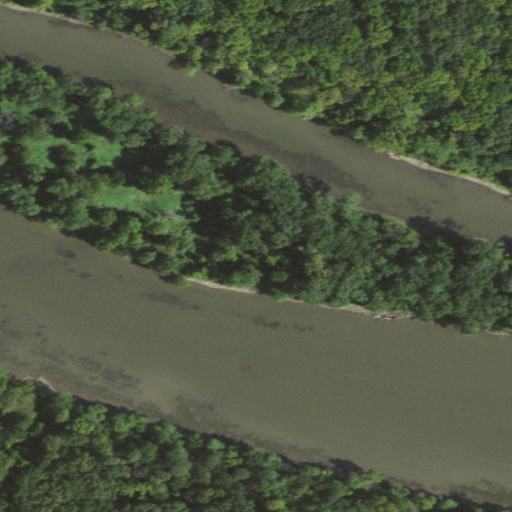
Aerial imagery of island in Illinois named Hoffman Island containing open water, deciduous forest, woody wetlands, herbaceous wetlands, and mixed forest